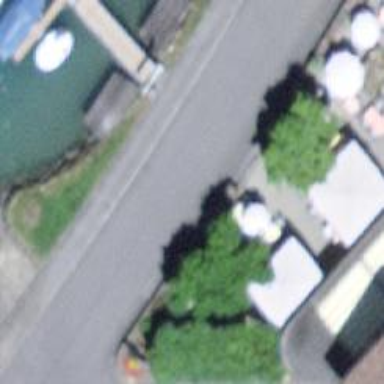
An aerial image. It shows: Bench.